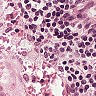
Metastatic tissue present: no